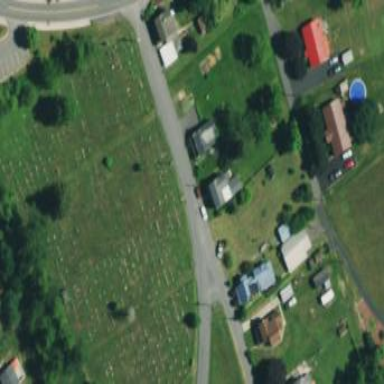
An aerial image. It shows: Cemetery.